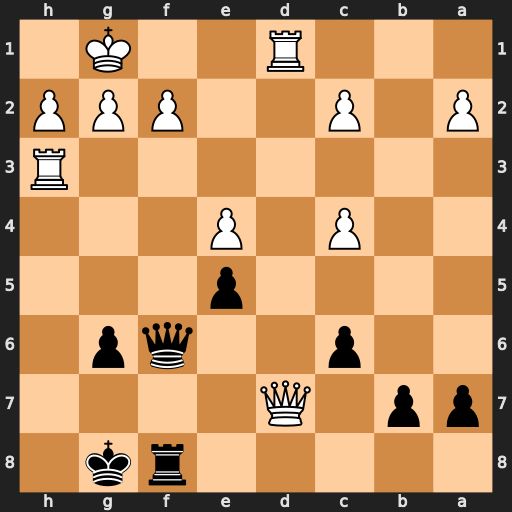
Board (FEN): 5rk1/pp1Q4/2p2qp1/4p3/2P1P3/7R/P1P2PPP/3R2K1
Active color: b
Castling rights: -
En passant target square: -
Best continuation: Qxf2+ Kh1 Qf1+ Rxf1 Rxf1#